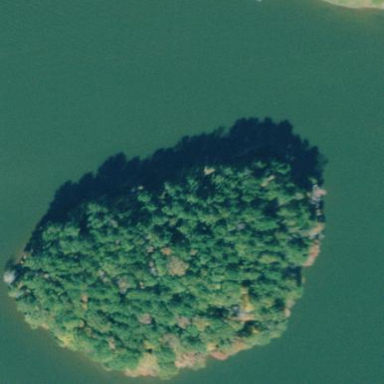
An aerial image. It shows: Island.